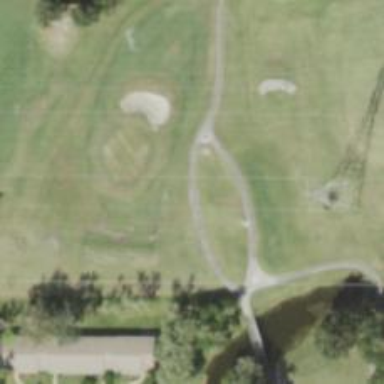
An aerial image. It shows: Service road designated as golf cart path.